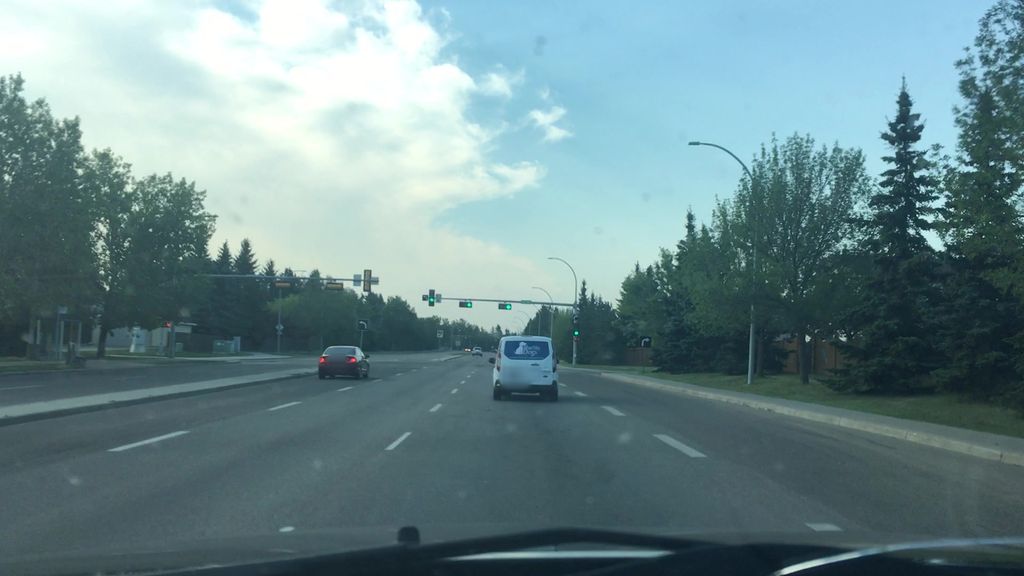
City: edmonton